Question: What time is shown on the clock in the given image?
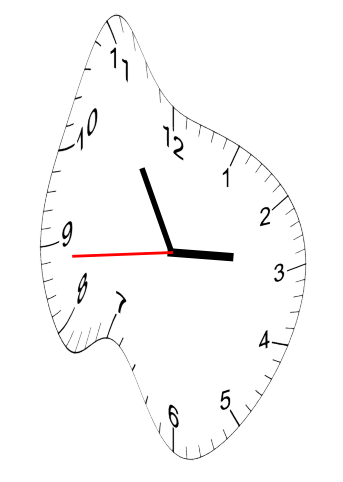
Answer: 02:54:44